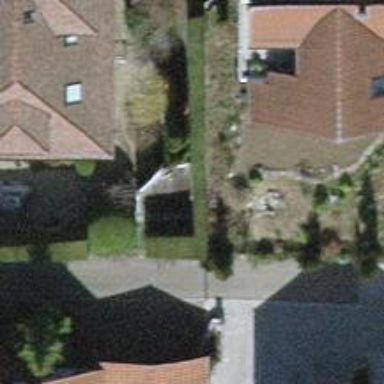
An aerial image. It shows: Hedge acting as barrier.